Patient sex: F
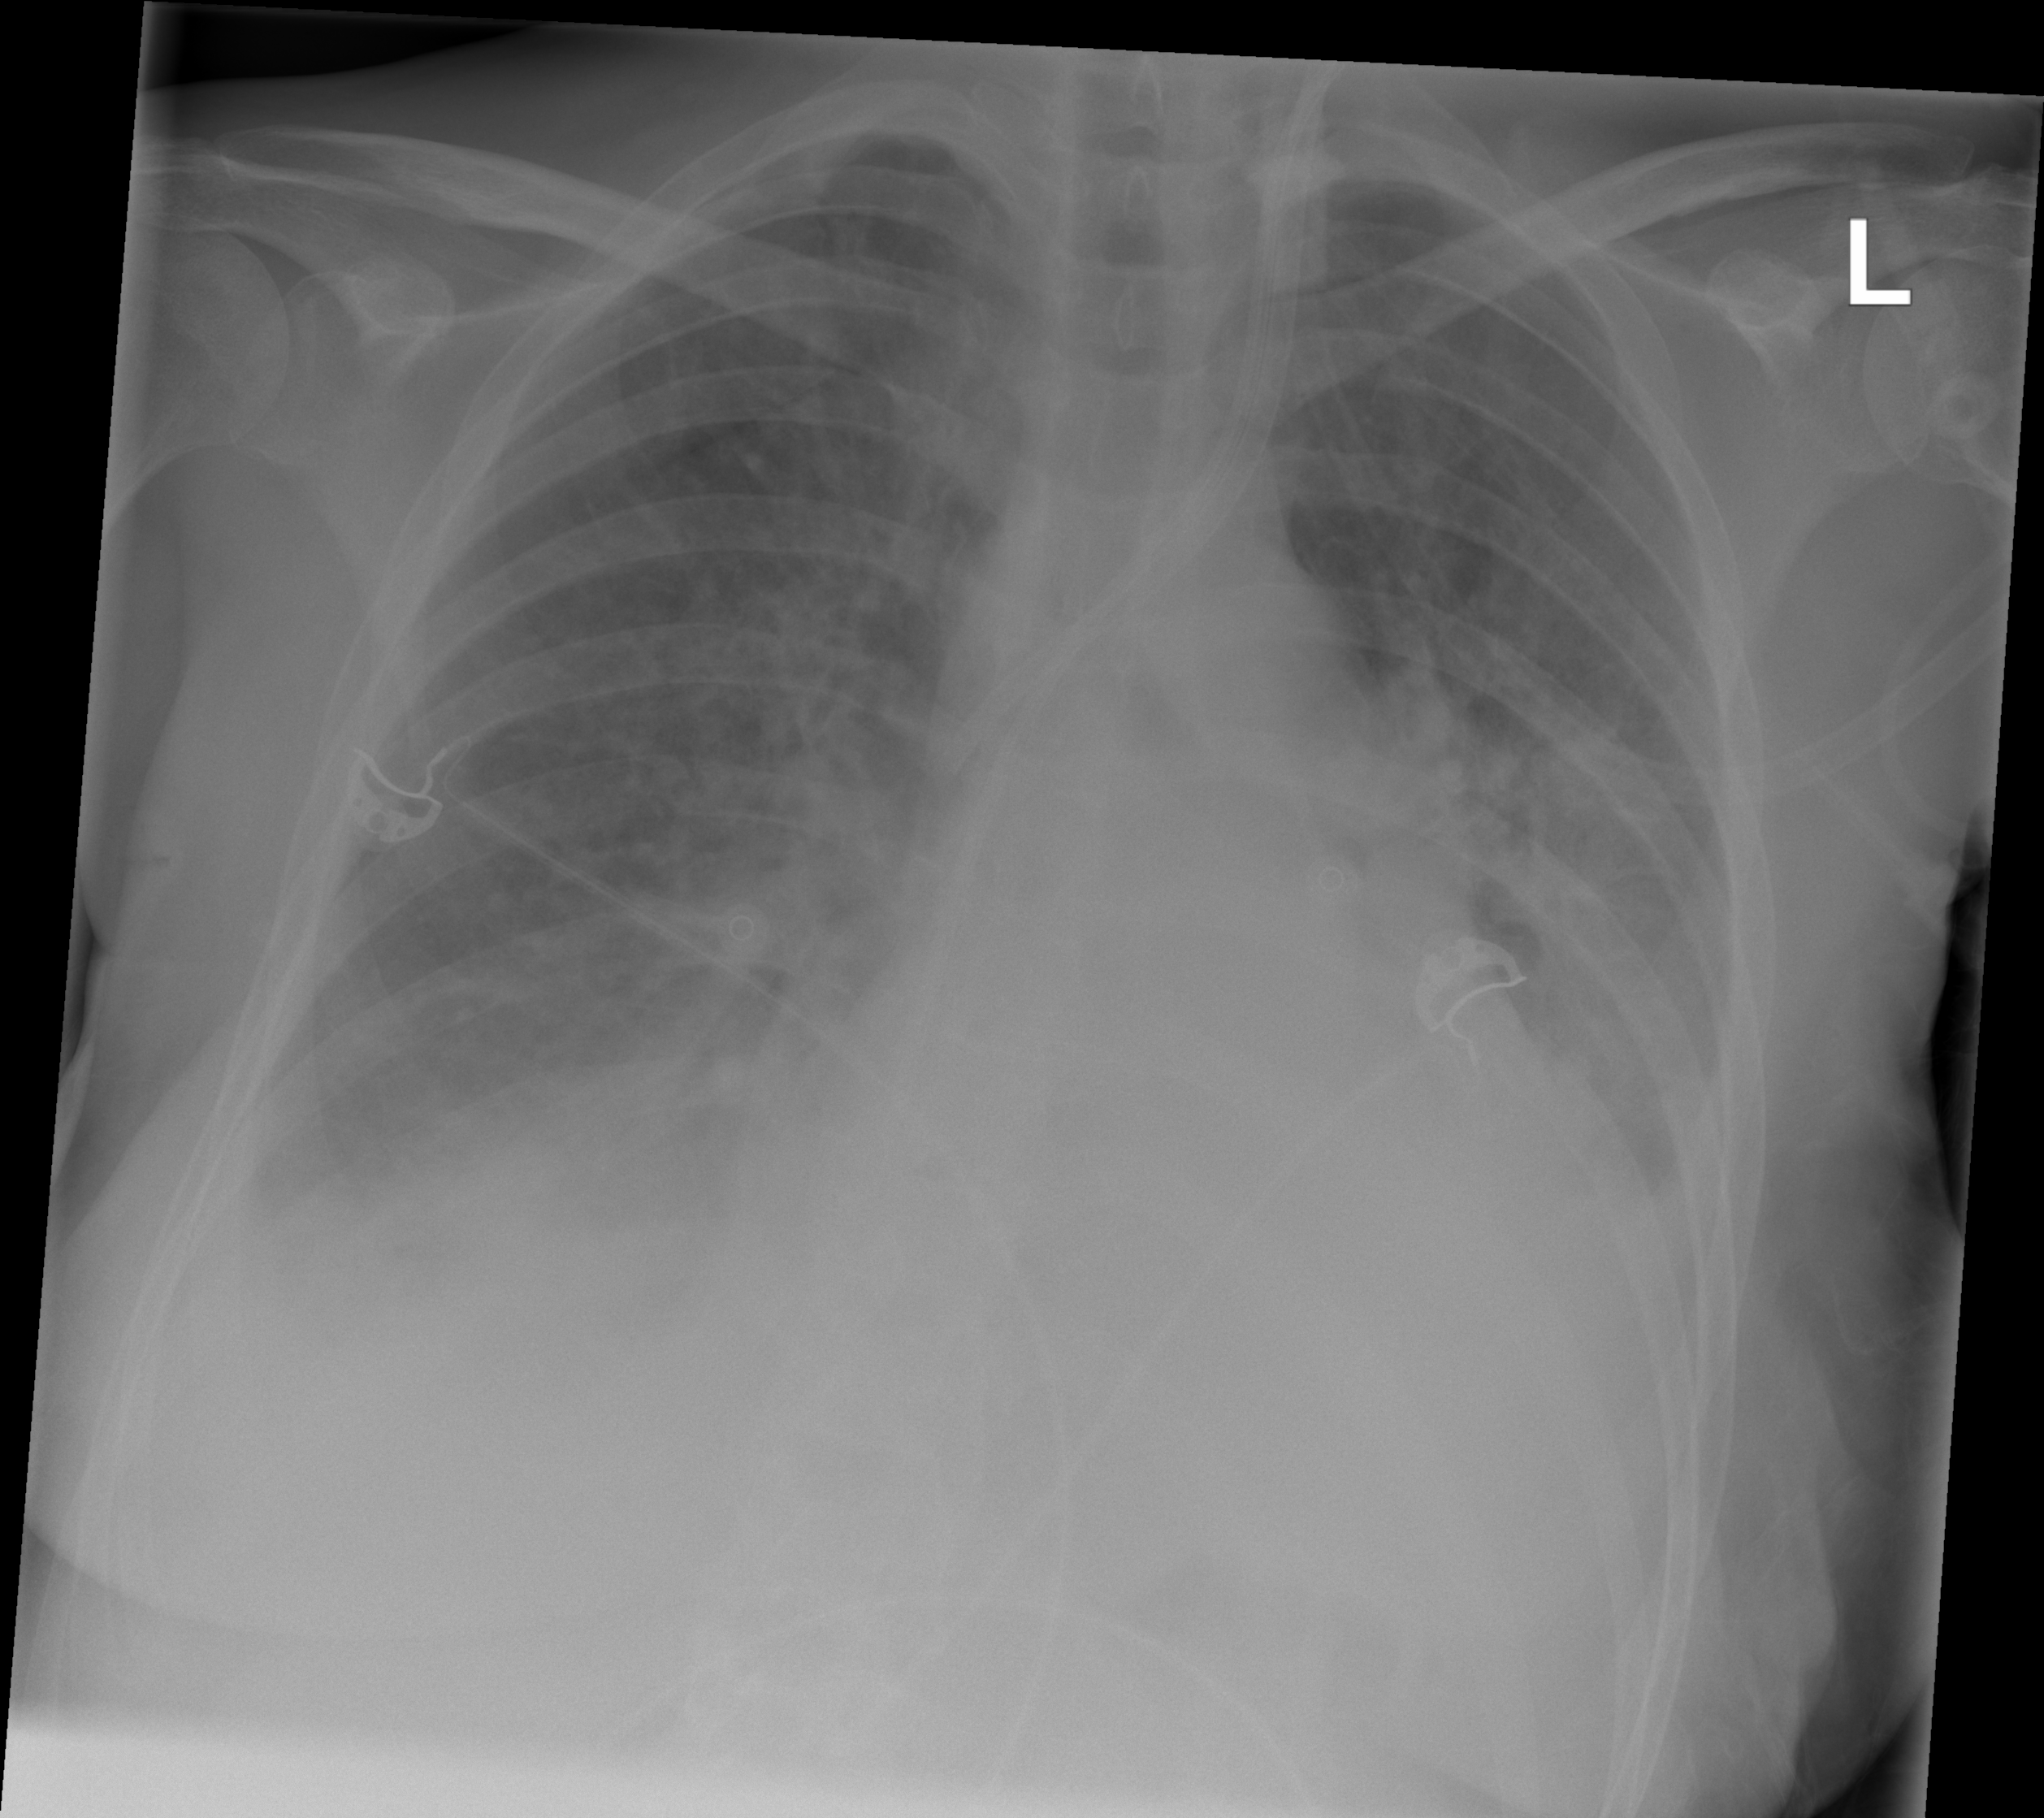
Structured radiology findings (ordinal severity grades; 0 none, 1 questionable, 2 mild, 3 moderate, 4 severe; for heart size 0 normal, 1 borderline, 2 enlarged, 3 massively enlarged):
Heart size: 0
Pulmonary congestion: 2
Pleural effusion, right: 2
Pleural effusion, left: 2
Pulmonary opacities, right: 1
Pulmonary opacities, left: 1
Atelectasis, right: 2
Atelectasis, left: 2